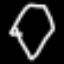
Label: diamond